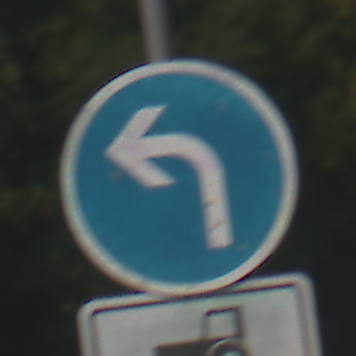
Verkehrszeichen: VorgeschriebeneFahrtrichtungLinks
Zusatzzeichen unten: MehrspurigeFahrzeugeFrei8
Umgebung: Outdoor, Nature
Tageszeit: Midday
Wetter: Clear
Licht: Natural
Jahreszeit: Summer
Kontrast: HighContrast